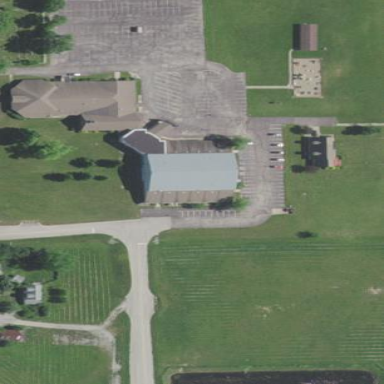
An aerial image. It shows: Church which is place of worship.